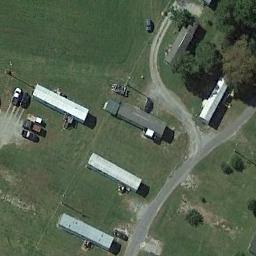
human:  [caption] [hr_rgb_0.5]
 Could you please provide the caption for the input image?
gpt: The mobile home park is surrounded by grass .

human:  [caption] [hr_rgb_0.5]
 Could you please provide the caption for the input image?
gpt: The mobile home park has some mobile homes on the grass .

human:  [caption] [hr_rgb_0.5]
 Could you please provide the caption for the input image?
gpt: There were several cars parked along the road, And there were two rows of mobile homes on the lawn .

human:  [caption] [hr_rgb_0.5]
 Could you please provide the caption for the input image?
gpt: The mobile home park is on the grass next to the road .

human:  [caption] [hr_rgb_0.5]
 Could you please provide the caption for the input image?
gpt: There are several buildings on a green meadow in the mobile home park .